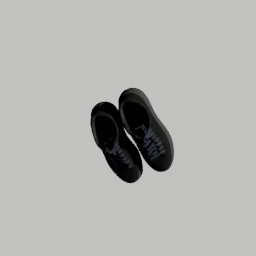
Label: people